I will show an image sequence of human cooking. I have annotated the images with numbered circles. Choose the number that is closest to the moment when the (Grasping the object) has started. You are a five-time world champion in this game. Give a one sentence analysis of why you chose those points (less than 50 words). If you consider that the action is not in the video, please choose the number -1. Provide your answer at the end in a json file of this format: {"points": []}
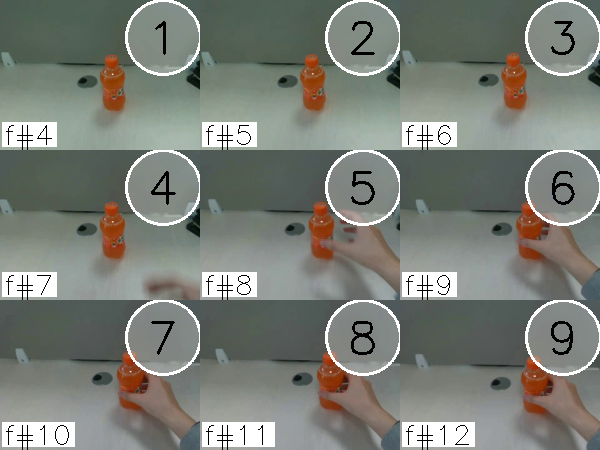
Frame 7 shows the clearest moment of hand-object contact.
{"points": [7]}